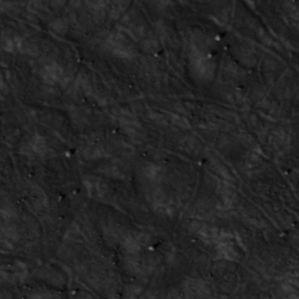
Label: non_frost